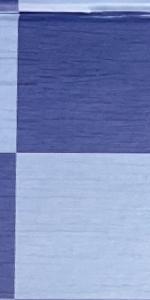
Label: Empty